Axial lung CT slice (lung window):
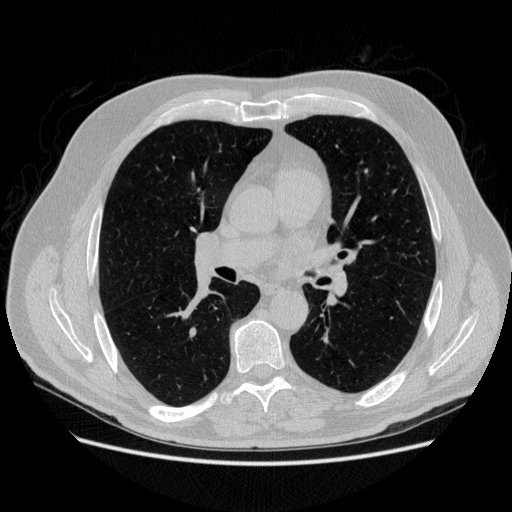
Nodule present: no